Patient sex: M
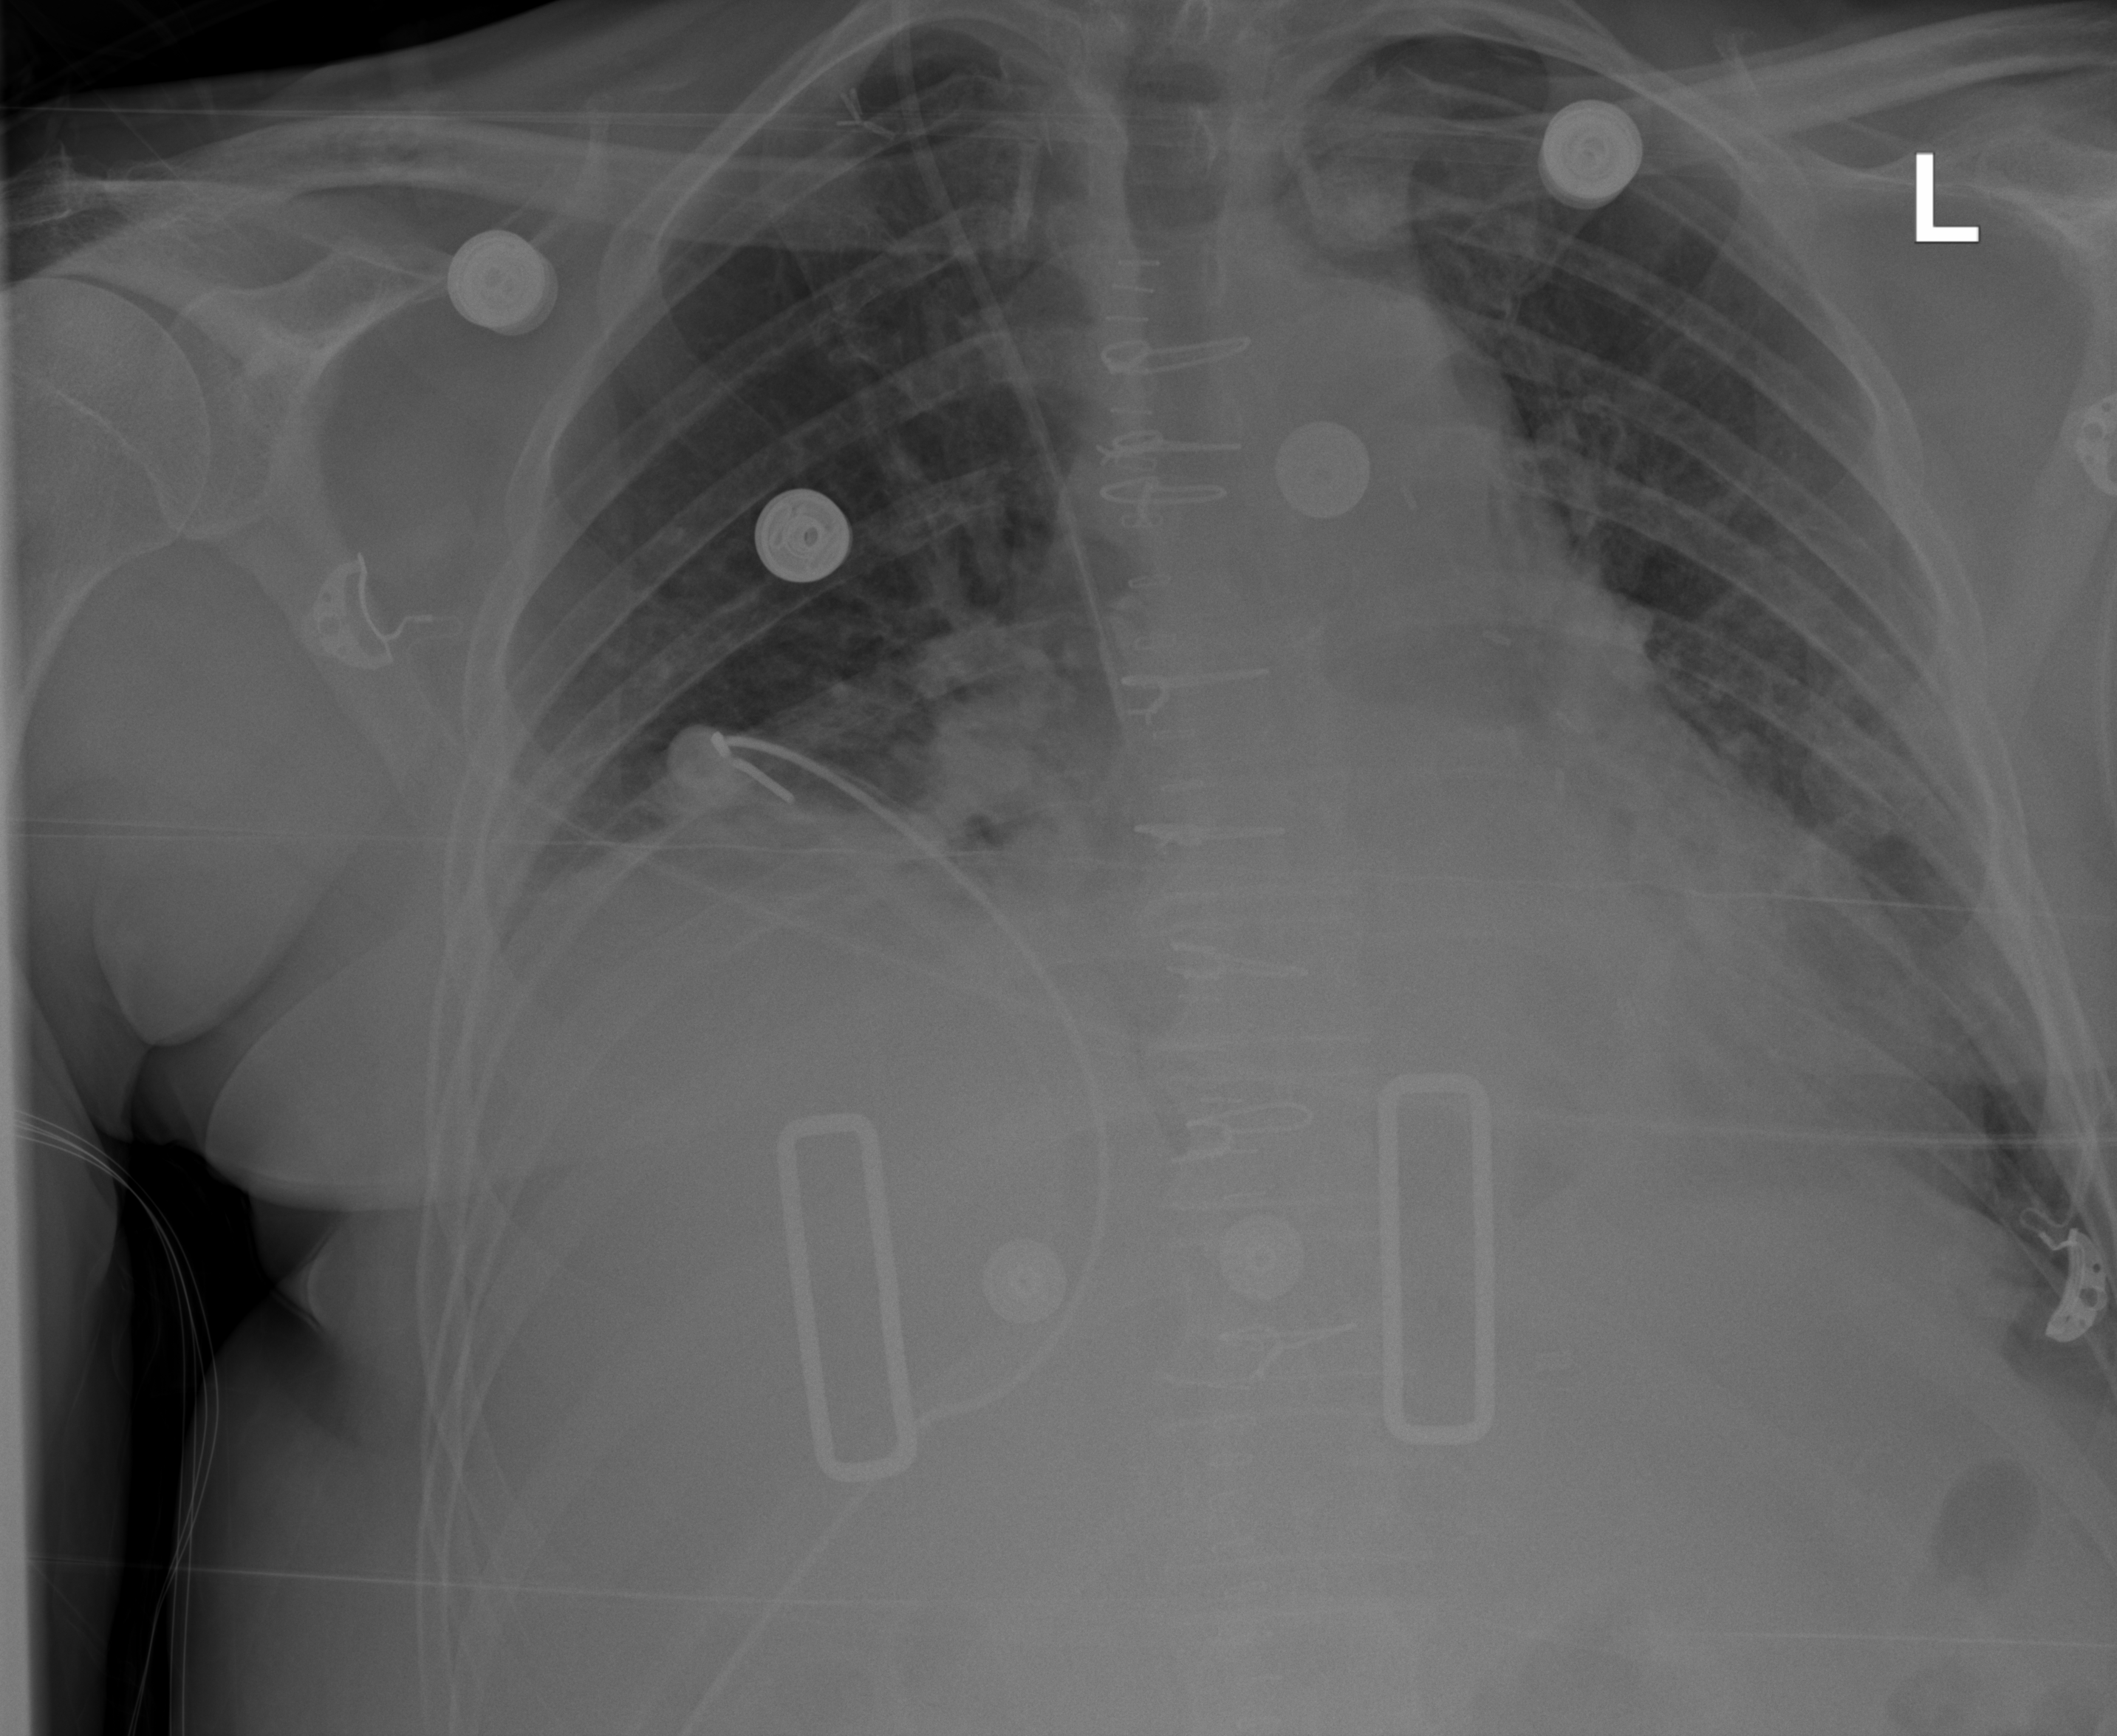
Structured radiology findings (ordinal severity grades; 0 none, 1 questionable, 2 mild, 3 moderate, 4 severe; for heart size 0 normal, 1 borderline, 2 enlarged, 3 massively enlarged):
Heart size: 0
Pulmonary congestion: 0
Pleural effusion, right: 1
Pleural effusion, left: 0
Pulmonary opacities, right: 0
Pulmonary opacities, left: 0
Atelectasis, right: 2
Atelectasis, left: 0